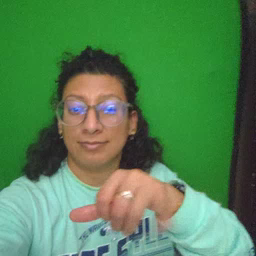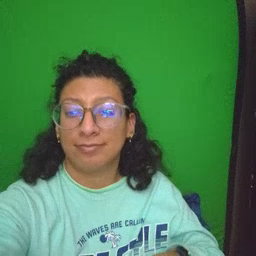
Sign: mom